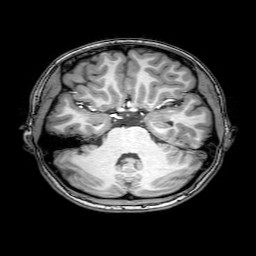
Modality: T1w
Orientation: coronal
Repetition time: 0.00828 s
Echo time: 0.00388 s